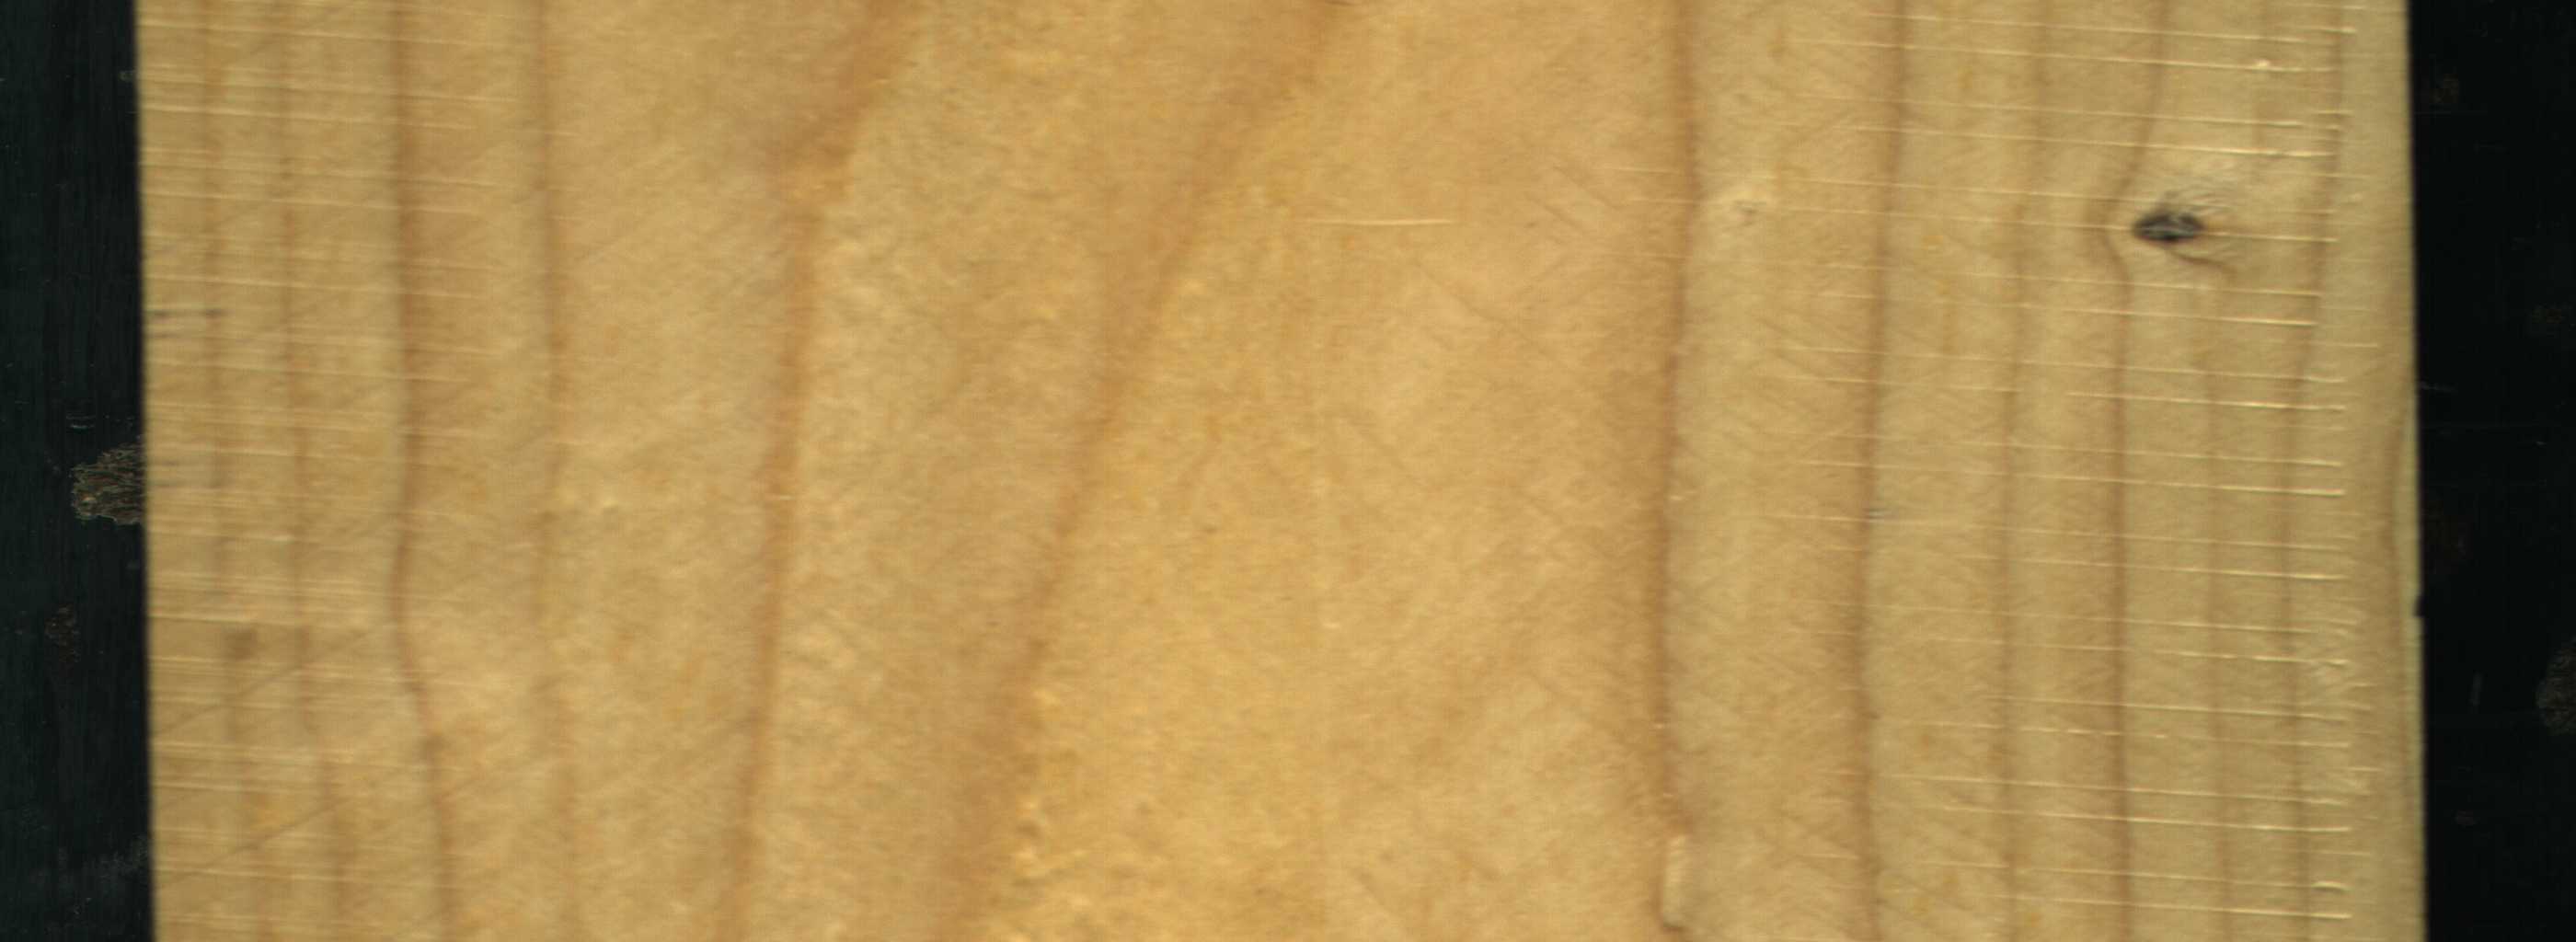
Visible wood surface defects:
Dead_Knot